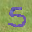
Label: 5